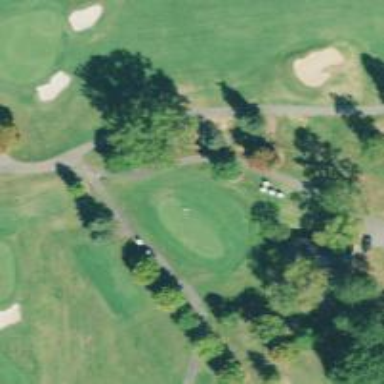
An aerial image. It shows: Path for golf carts.